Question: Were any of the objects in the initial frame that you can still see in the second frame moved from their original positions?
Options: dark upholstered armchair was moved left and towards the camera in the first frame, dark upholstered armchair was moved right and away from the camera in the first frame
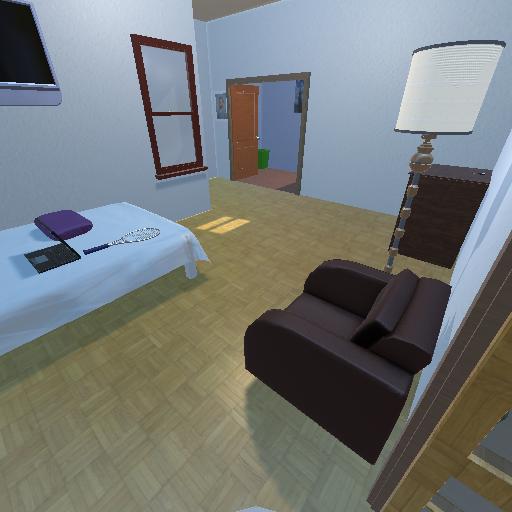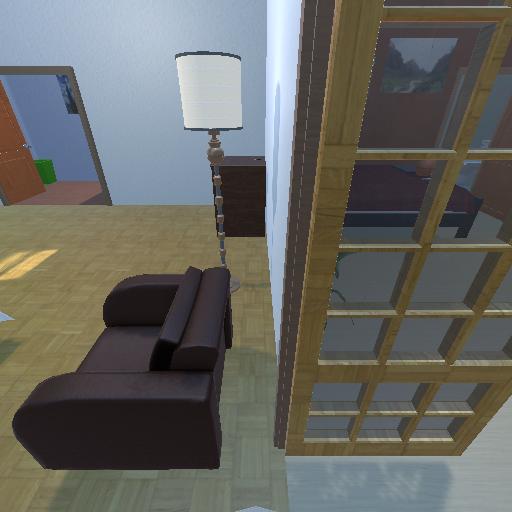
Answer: dark upholstered armchair was moved left and towards the camera in the first frame